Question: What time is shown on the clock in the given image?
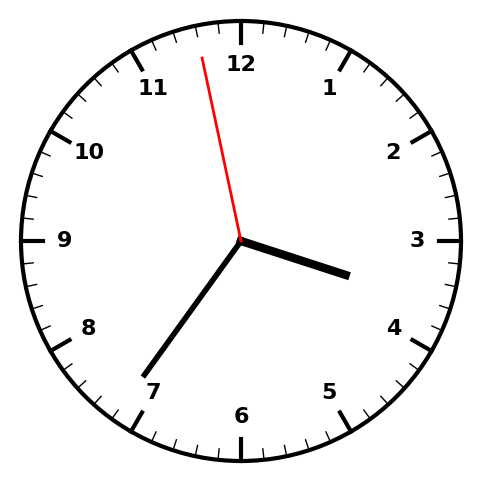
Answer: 03:35:58